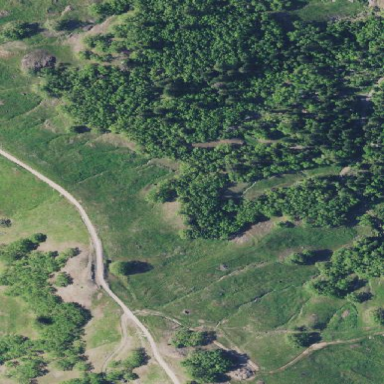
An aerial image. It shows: Forest area.